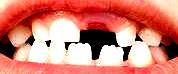
Condition: hypodontia